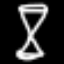
Label: hourglass